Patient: sex F, age 67
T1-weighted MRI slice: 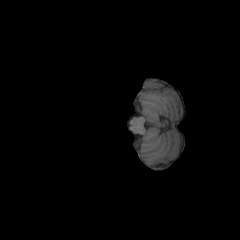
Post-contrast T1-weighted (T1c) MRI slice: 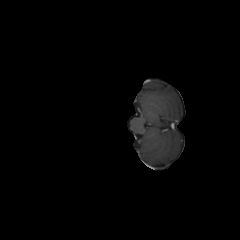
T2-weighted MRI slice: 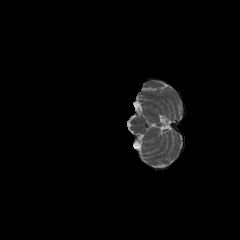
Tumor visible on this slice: no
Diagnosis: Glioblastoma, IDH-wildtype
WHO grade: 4